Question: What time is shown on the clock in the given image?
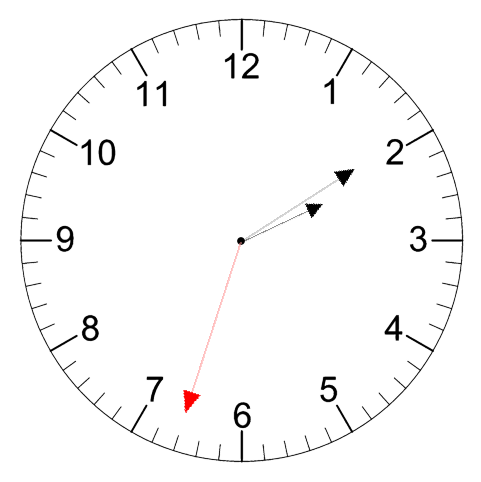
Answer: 02:09:33